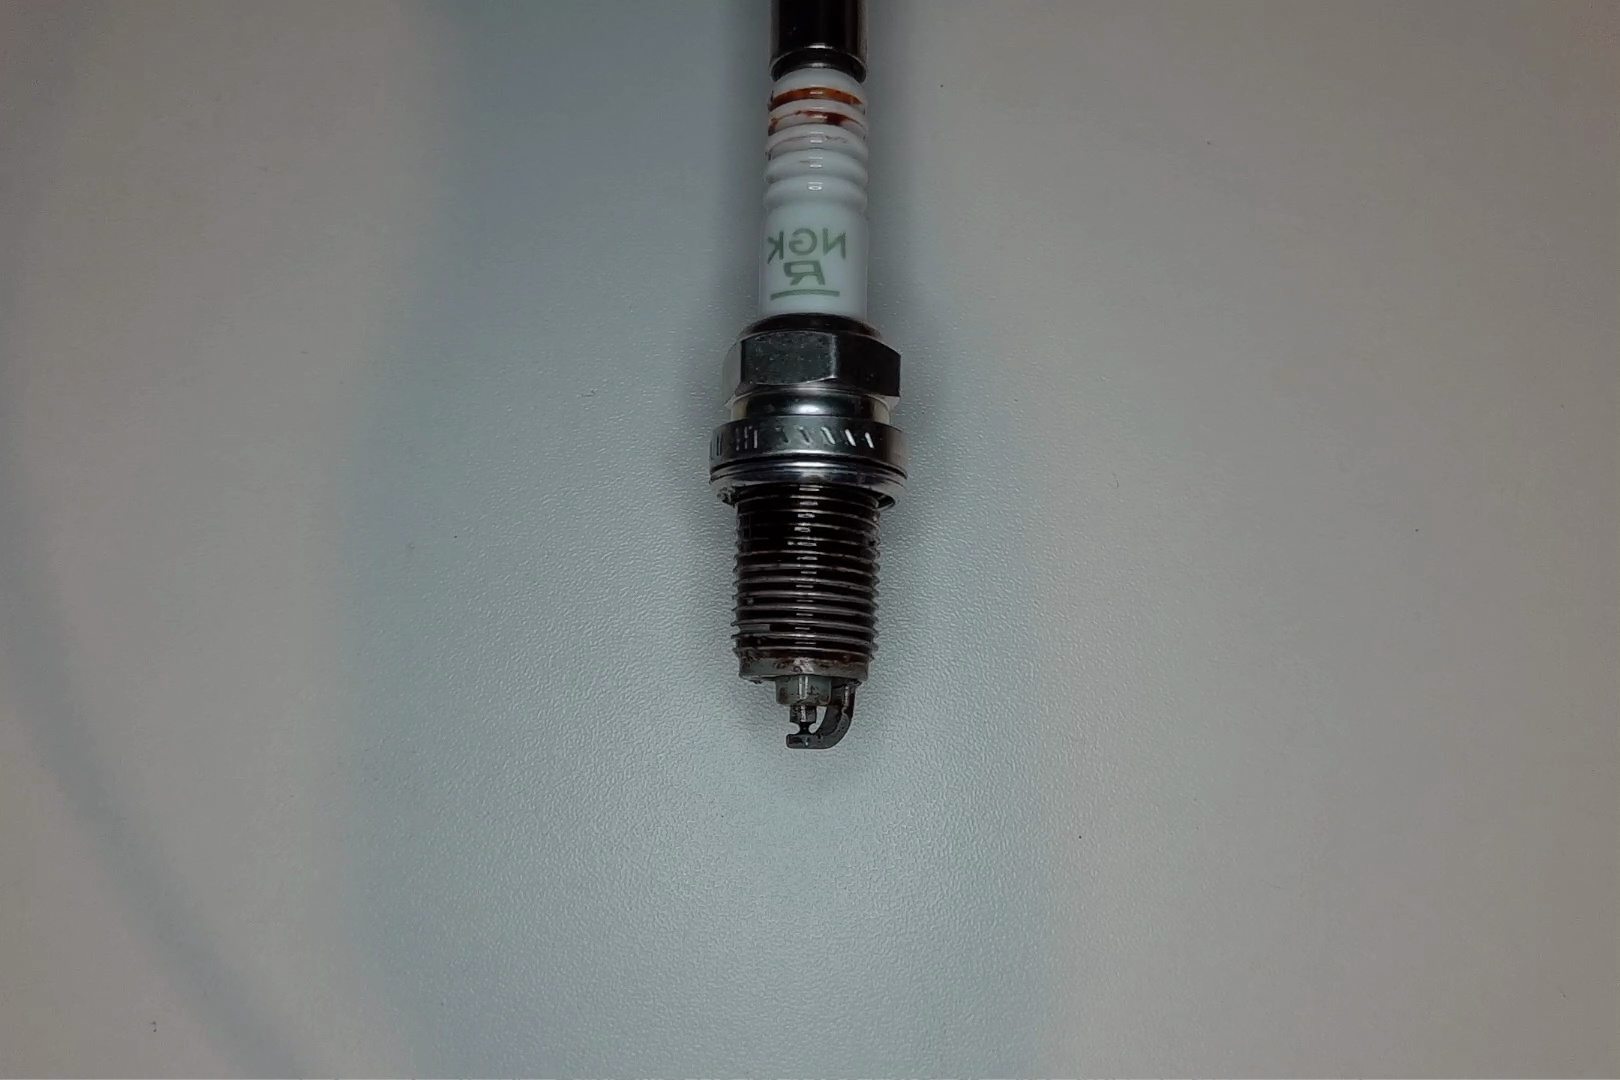
Label: anomaly